【题型】选择题　【知识点】解析几何　【难度】medium
某市为了改善城市中心环境，计划将市区某工厂向城市外围迁移，需要拆除工厂内一个高塔，施工单位在某平台$O$的北偏东$45^\circ$方向$40\sqrt{2}m$处设立观测点$A$，在平台$O$的正西方向$240m$处设立观测点$B$，已知经过$O$、$A$、$B$三点的圆为圆$C$，规定圆$C$及其内部区域为安全预警区。以$O$为坐标原点，$O$的正东方向为$x$轴正方向，建立如图所示的平面直角坐标系。经观测发现，在平台$O$的正南方向$200m$的$P$处，有一辆小汽车沿北偏西$45^\circ$方向行驶，则（ \hspace{1cm} ）

\vspace{1em}

\noindent A．观测点$A$、$B$之间的距离是$280m$

\noindent B．圆$C$的方程为$x^2+y^2+240x-320y=0$

\noindent C．小汽车行驶路线所在直线的方程为$y=-x-200$

\noindent D．小汽车会进入安全预警区
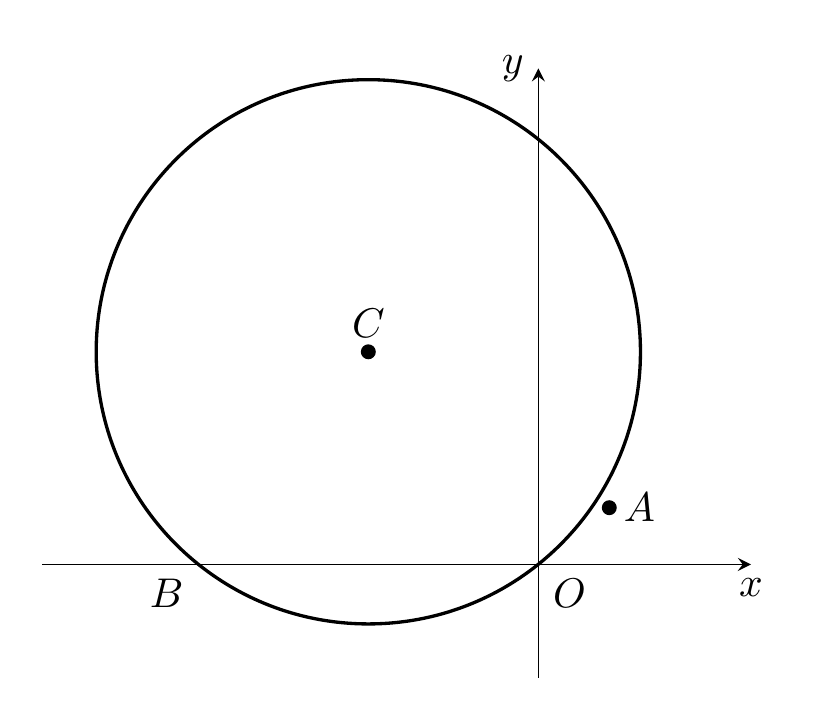
【解答】
\noindent 【答案】$BCD$
\vspace{1em}
\noindent 【分析】对于$A$，由题意可得点$A$、$B$的坐标，结合两点间的距离公式计算即可验证；对于$B$，结合$A$、$B$、$O$三点坐标，利用待定系数法求解圆$C$的方程即可验证；对于$C$，由题意可知小汽车行驶路线所在直线的斜率以及它经过点$(0,-200)$，由点斜式写出直线方程验证即可；对于$D$，将圆$C$的方程化为标准方程得圆心坐标、半径，只需比较圆心到小汽车行驶路线所在直线的的距离和半径即可。
\vspace{1em}
\noindent 【解答】解：由题意，得$A(40,40)$，$B(-240,0)$，所以$|AB|=\sqrt{280^2+40^2}=200\sqrt{2}$，
\noindent 即观测点$A$、$B$之间的距离是$200\sqrt{2}m$，故$A$错误；
\noindent 设圆$C$的方程为$x^2+y^2+Dx+Ey+F=0$，因为圆$C$经过$O$、$A$、$B$三点，
\noindent 所以$\begin{cases} F=0 \\ 40^2+40^2+40D+40E+F=0 \\ (-240)^2+(-240)D+F=0 \end{cases}$，解得$\begin{cases} D=240 \\ E=-320 \\ F=0 \end{cases}$，
\noindent 所以圆$C$的方程为$x^2+y^2+240x-320y=0$，故$B$正确；
\noindent 小汽车行驶路线所在直线的斜率为$-1$，又点$P$的坐标是$(0,-200)$，
\noindent 所以小汽车行驶路线所在直线的方程为$y=-x-200$，故$C$正确；
\noindent 圆$C$化成标准方程为$(x+120)^2+(y-160)^2=40000$，圆心为$C(-120,160)$，半径$r=200$，
\noindent 圆心$C$到直线$y=-x-200$的距离$d=\dfrac{|-120+160+200|}{\sqrt{2}}=120\sqrt{2}<r=200$，
\noindent 所以直线$y=-x-200$与圆$C$相交，即小汽车会进入安全预警区，故$D$正确。
\noindent 故选：$BCD$。
\vspace{1em}
\noindent 【点评】本题考查了两点间的距离公式和圆的方程的相关计算，属于中档题。